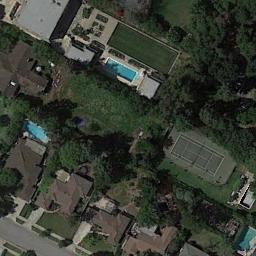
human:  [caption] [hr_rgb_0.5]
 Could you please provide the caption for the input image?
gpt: Tennis court and swimming pool in the middle of a residential area surrounded by trees .

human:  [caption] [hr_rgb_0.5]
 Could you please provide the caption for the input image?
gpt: There are many buildings of different shapes beside the tennis courts .

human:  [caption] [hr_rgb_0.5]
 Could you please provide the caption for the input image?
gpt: The tennis court is on the grass next to some buildings and trees .

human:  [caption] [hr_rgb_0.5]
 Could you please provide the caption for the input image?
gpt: There are two blue and green tennis courts in the lower left corner .

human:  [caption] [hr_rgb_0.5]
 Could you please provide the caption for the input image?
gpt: There are many green trees and some buildings beside the tennis court .